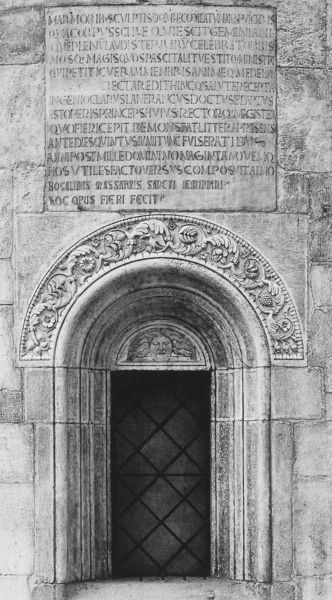
Titel: Dom S. Gimignano, Modena
Standort: Modena, Dom S. Gimignano (EU - I - Emilia-Romagna)
Schlagwörter: kopf, weiß, fenster, grau, schwarz, tür, muster, ornament, gesicht, mensch, stein, gitter, kirche, sonne, relief, schrift, bogen, mauer, rundbogen, tafel, inschrift, floral, ornamente, farn, tor, foto, karos, eingang, kloster, torbogen, schwarzweiß, text, verziert, portal, rauten, romanik, platten, arabesken, verschlossen, romanisch, latein, beschriftet, lateinisch, farne, rankwerk, laangehaare, aima, atufe, rauren